Question: I am trying to create a simple Windows Service based on <URL>. When I try to execute the command:
'''
C:\worl\Project Alpha\Code\AlphaBackendService\AlphaBackendServicein\Debug>ins
tallutil.exe AlphaBackendService.exe
'''
It presents a dialog box with username, Password, Confirm password. Nothing I enter works and the install fails. What account does it want? Why can't I just use anything I type in? IIs it because of the EventLog requiring permission:
'''
public partial class AlphaBackendService : ServiceBase
{
public AlphaBackendService()
{
InitializeComponent();
if (!System.Diagnostics.EventLog.SourceExists("AlphaSource"))
{
System.Diagnostics.EventLog.CreateEventSource("AlphaSource", "AlphaLog");
}
eventLog1.Source = "AlphaSource";
eventLog1.Log = "AlphaLog";
}
protected override void OnStart(string[] args)
{
eventLog1.WriteEntry("In OnStart");
}
protected override void OnStop()
{
eventLog1.WriteEntry("In OnStop");
}
}
'''

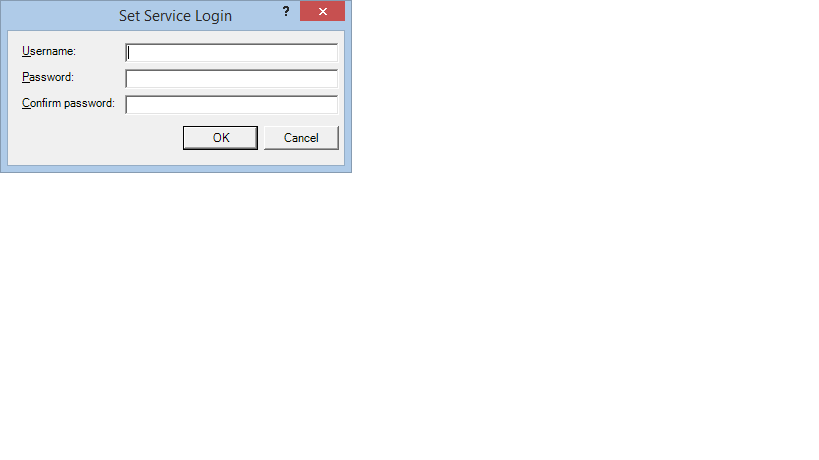
Answer: In the ProjectInstaller, set the propery Account to LocalSystem (From designer) or set following code in InitializeComponent() method
'''
this.serviceProcessInstaller1.Account = System.ServiceProcess.ServiceAccount.LocalSystem;
'''